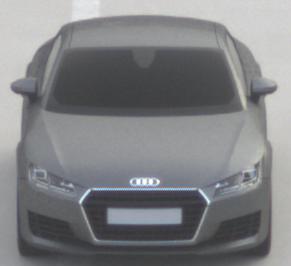
Make: Audi
Model: TT Coupé 1.8 TFSI
Detailed model: TT (8S) Coupé
Model produced from: 2015/08
Model produced until: 2018/06
Doors: 3
Color: gray
Road condition: dry road
Daytime: morning or afternoon
Contrast: low contrast